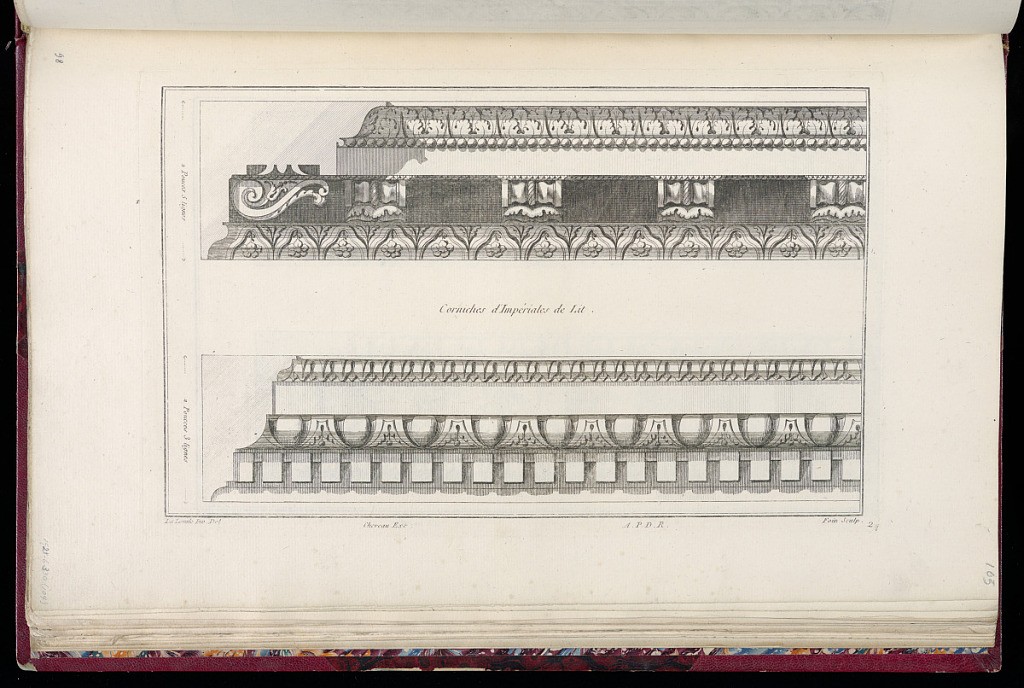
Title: Corniches d'Impériales de Lit
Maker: Richard de Lalonde, French, active 1780–96
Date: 1775-1788
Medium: Etching on off-white laid paper
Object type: Print
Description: Two cornice designs, one above the other. The top cornice is decorated with, from top to bottom, acanthus leaves, bead course, baluster, and lamb tongue with leaf dart ornamentation. The cornice profile is provided on the left, as is a scale indicating "2 Pouces 5 lignes." The lower cornice is decorated with, from top to bottom, lamb tongue, egg and dart, and rectangular block ornamentation. The profile of the cornice is provided at the left, as is a scale marking of "2 Pouces 3 lignes." The plate is signed and numbered but does not indicate an album letter.